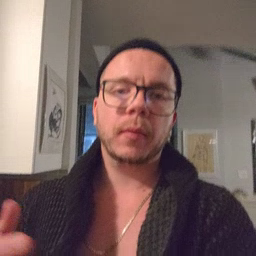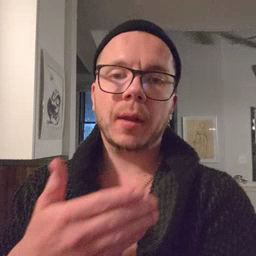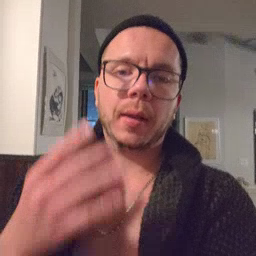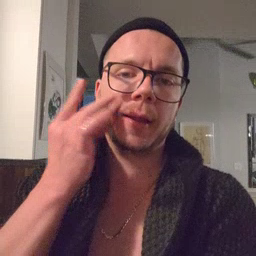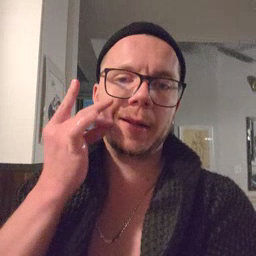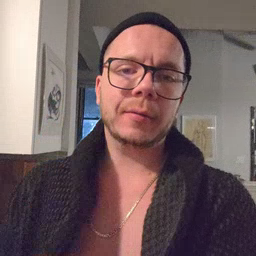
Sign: kitty